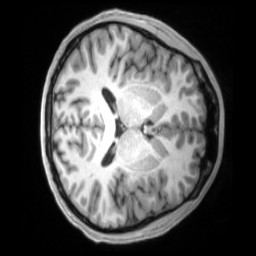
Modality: T1w
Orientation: axial
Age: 26
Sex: male
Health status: ill
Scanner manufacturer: siemens
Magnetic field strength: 3 T
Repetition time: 2.2 s
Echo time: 0.00157 s